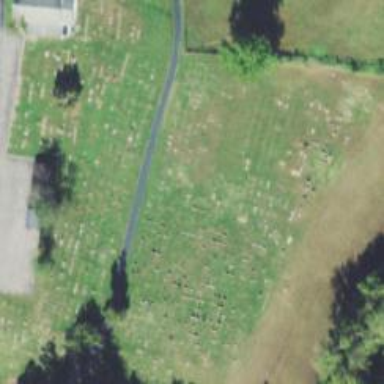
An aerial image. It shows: Cemetery.